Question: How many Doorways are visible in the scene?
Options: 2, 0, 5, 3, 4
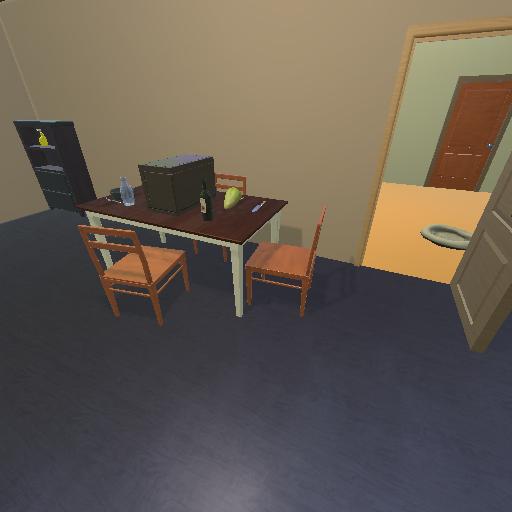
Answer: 2